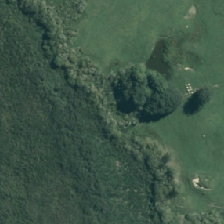
Land cover: herbaceous_freshwater_vege